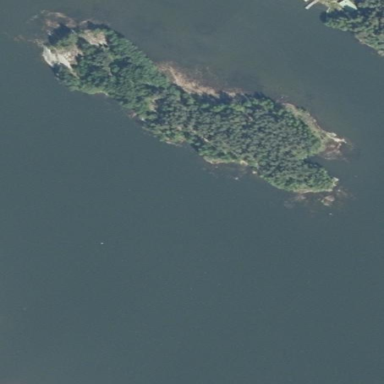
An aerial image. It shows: Islet.